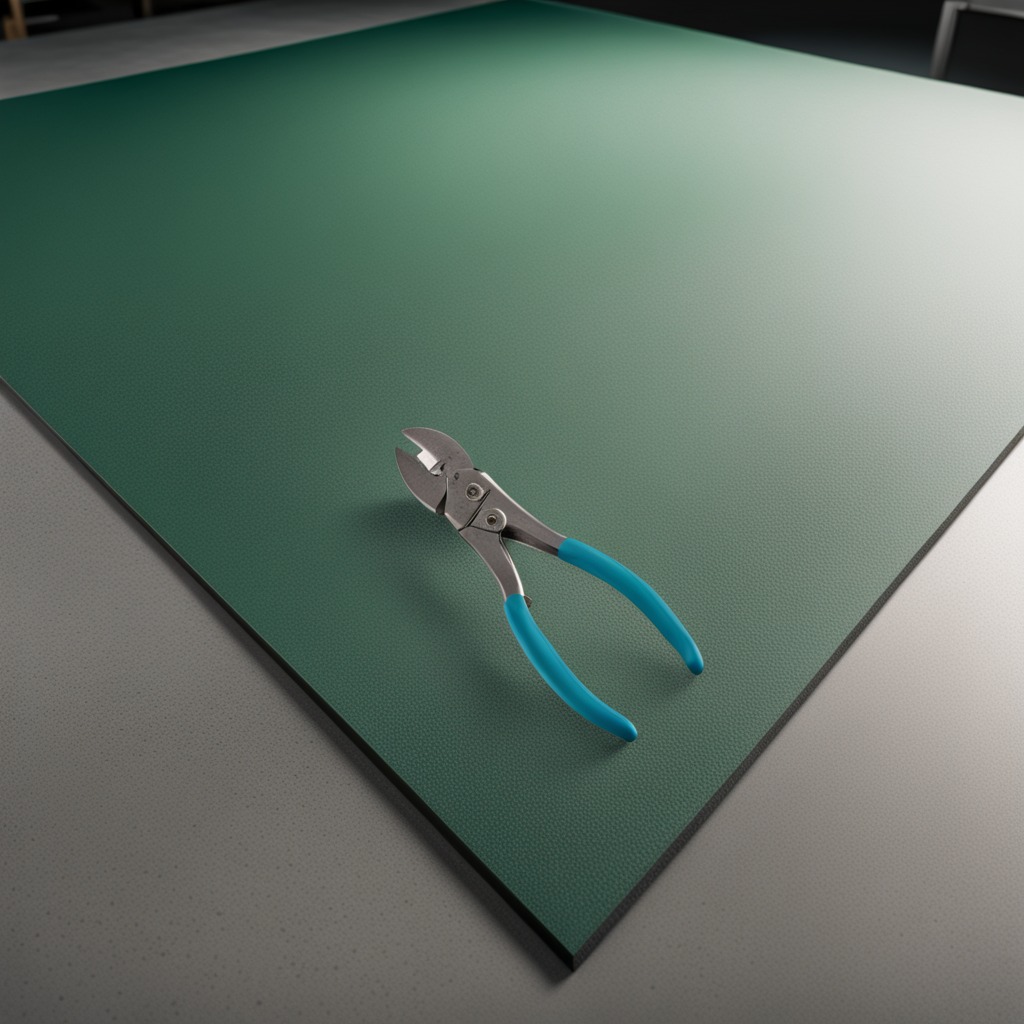
A plier is lying on the green rubber mat.